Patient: sex F, age 52
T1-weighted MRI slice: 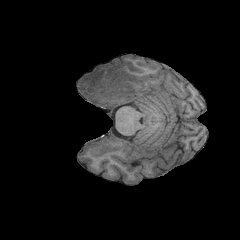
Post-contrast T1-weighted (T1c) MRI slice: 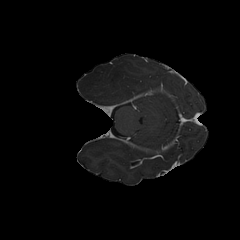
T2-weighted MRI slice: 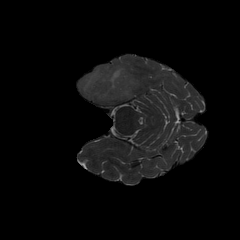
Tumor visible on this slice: yes
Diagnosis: Glioblastoma, IDH-wildtype
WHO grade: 4